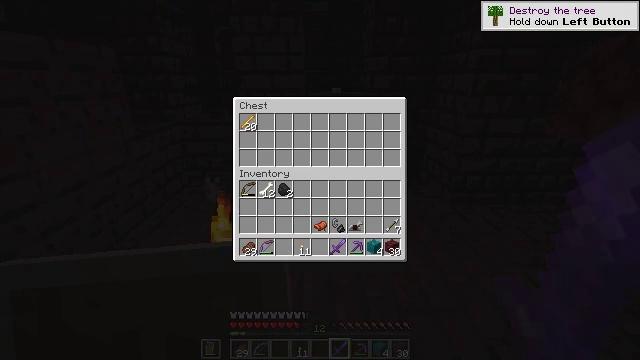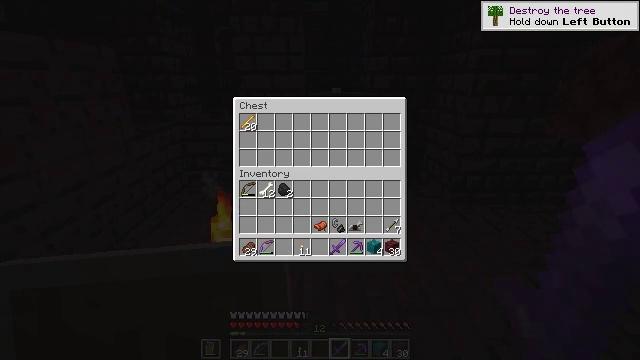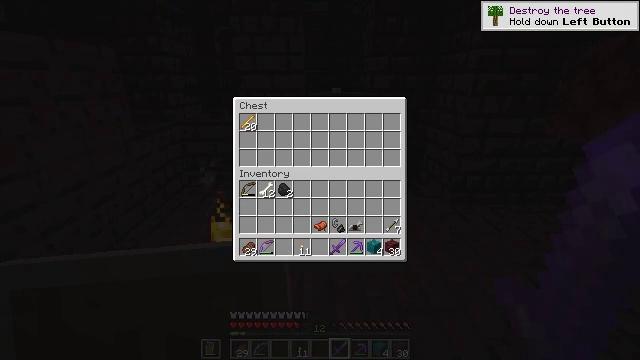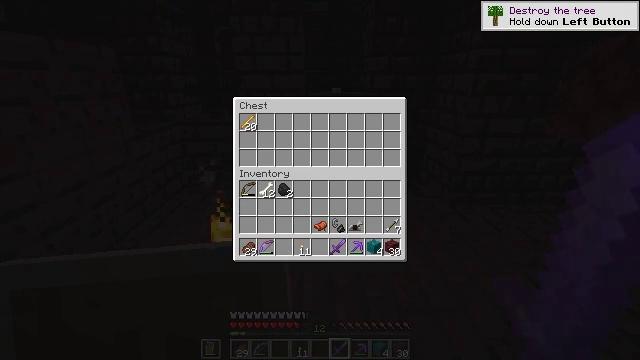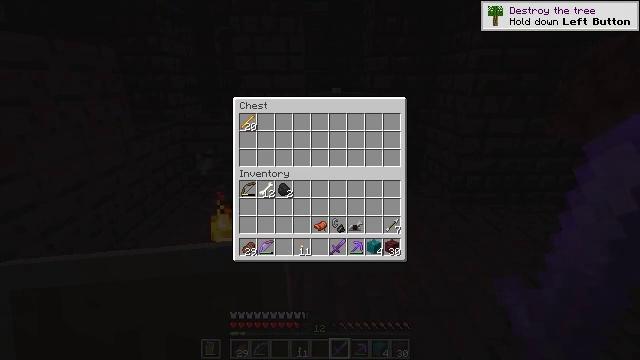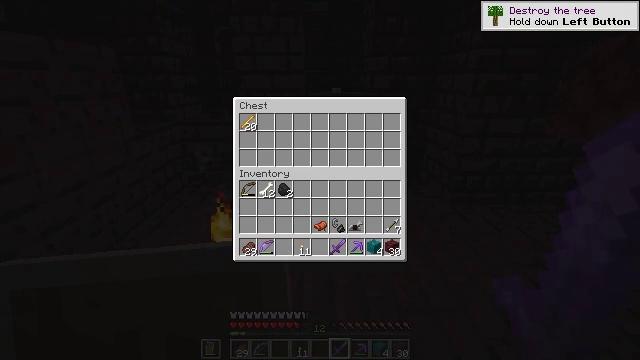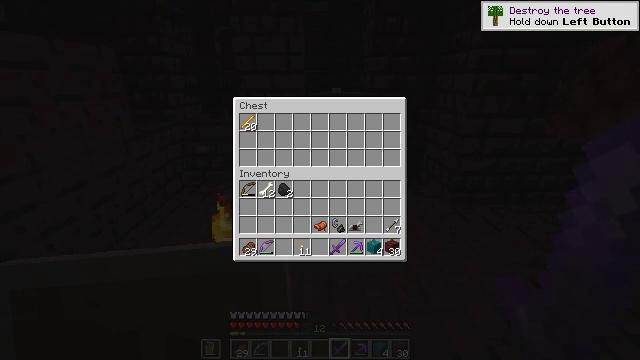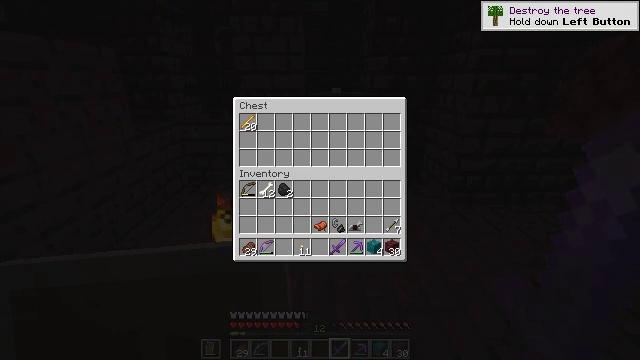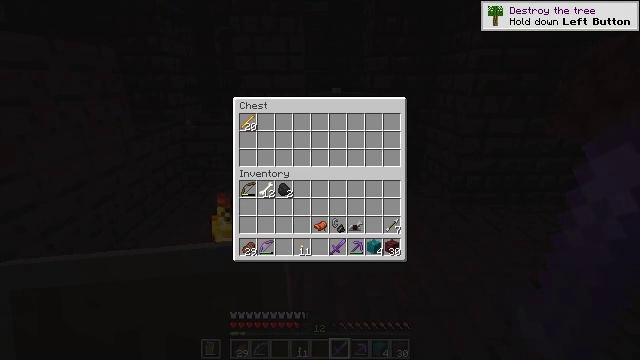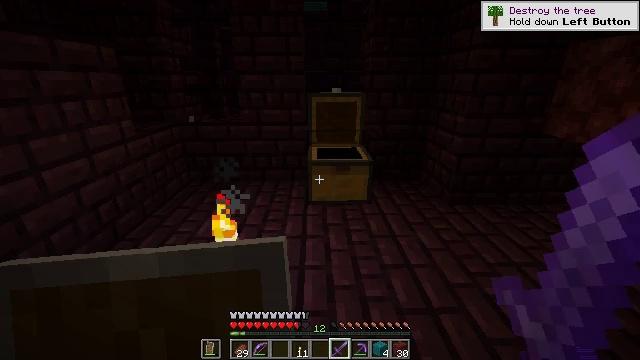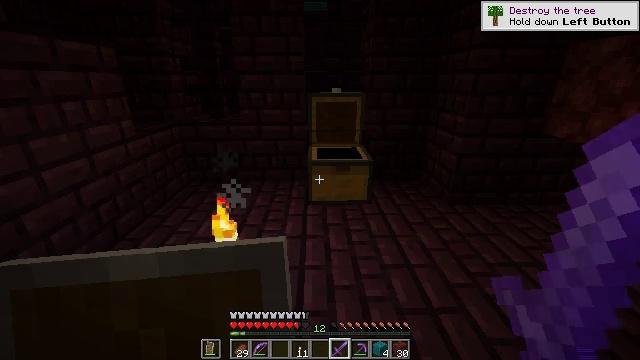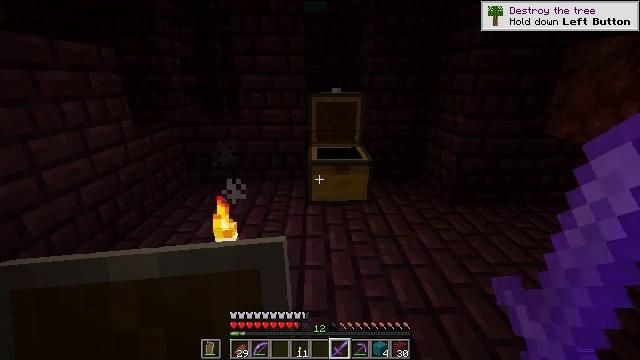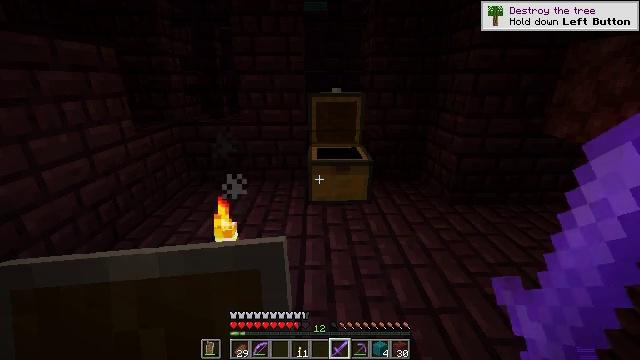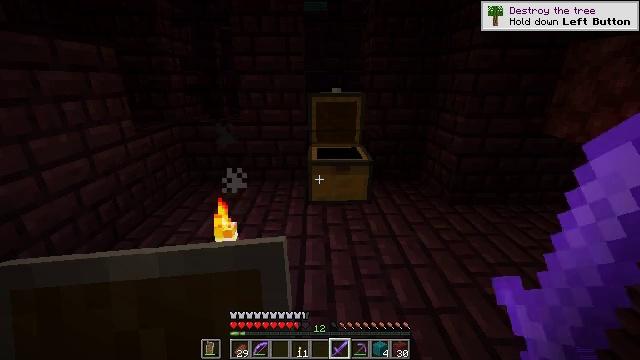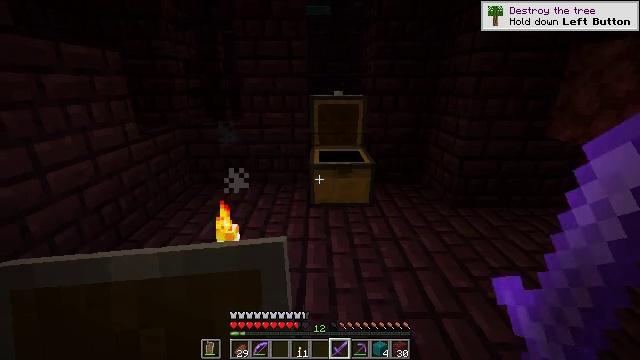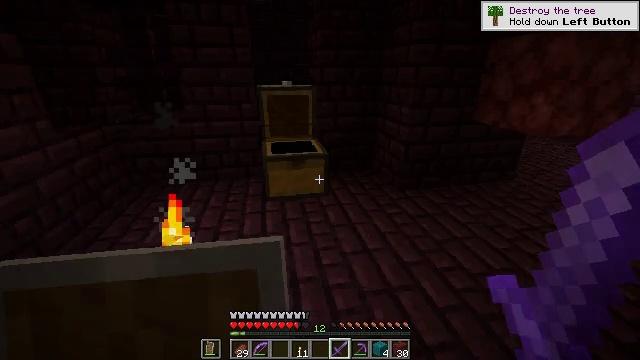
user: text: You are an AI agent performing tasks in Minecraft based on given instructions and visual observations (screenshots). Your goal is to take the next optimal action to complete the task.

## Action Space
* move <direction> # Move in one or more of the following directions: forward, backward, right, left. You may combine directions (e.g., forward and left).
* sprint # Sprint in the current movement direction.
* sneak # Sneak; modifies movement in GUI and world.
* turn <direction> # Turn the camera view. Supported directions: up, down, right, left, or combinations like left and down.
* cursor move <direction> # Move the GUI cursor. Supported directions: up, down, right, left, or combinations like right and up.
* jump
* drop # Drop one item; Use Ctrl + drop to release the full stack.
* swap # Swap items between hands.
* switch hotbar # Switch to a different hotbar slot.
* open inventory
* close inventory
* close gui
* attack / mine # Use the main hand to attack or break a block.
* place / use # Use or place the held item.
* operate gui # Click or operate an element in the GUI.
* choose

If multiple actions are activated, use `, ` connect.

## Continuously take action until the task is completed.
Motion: motion action
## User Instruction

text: Break the fire block.
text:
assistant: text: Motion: no_op
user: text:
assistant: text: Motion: no_op
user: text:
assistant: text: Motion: no_op
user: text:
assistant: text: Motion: no_op
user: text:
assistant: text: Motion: no_op
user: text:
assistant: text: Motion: no_op
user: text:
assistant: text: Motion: no_op
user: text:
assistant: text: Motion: no_op
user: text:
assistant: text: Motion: open inventory
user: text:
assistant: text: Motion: open inventory
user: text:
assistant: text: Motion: open inventory
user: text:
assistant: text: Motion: no_op
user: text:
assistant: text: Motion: no_op
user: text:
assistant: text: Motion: no_op
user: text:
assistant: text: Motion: turn right and down
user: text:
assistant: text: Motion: turn right
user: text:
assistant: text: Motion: turn right
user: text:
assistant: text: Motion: turn right and down
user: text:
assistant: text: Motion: turn right and down
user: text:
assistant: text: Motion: turn right
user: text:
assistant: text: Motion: turn right
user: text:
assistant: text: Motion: move left
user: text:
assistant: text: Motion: move forward and move left
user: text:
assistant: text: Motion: move forward and move left, turn right
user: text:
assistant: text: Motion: move forward and move left, turn right and up
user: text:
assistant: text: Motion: move forward and move left, turn right and up
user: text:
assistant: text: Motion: move forward and move left, turn right and up
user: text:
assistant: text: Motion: move forward and move left, turn right and up
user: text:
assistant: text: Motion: move forward and move left, turn right and up
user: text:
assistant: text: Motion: move forward and move left